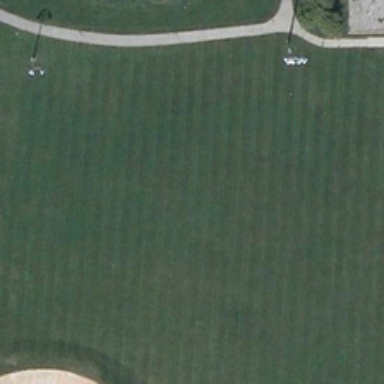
A road is near a piece of green meadow .